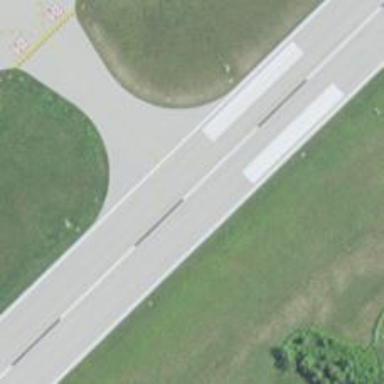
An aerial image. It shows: View of taxiway at the airport.